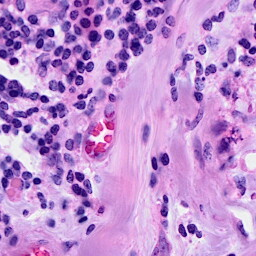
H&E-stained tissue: Breast